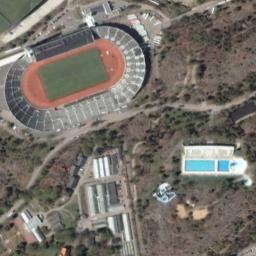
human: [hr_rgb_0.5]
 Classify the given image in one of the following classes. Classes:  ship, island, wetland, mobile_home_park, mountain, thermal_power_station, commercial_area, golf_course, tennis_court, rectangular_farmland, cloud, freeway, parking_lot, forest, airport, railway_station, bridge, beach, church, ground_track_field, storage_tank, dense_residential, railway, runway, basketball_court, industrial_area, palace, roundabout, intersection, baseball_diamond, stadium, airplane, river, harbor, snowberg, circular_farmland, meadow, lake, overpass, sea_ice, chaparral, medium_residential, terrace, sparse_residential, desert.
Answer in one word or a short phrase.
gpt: stadium